Question: '''
var express = require('express')
, async = require('async')
, http = require('http')
, mysql = require('mysql');
var app = express();
var connection = mysql.createConnection({
host: 'localhost',
user: 'root',
password: "root",
database: 'restaurants'
});
connection.connect();
// all environments
app.set('port', process.env.PORT || 7004);
app.get('/restaurant/:Key',function(request,response,next){
var keyName=request.query.Key;
response.end("Hello, " + keyName + ".");
} );
app.get('/',function(request,response,next){
response.end("Hello");
} );
http.createServer(app).listen(app.get('port'), function(){
console.log('Express server listening on port ' + app.get('port'));
});
'''
I have used a simulation test from POSTMAN browser extension of chrome to simulate get request , I have posted the output in the image below, How can i resolve this?

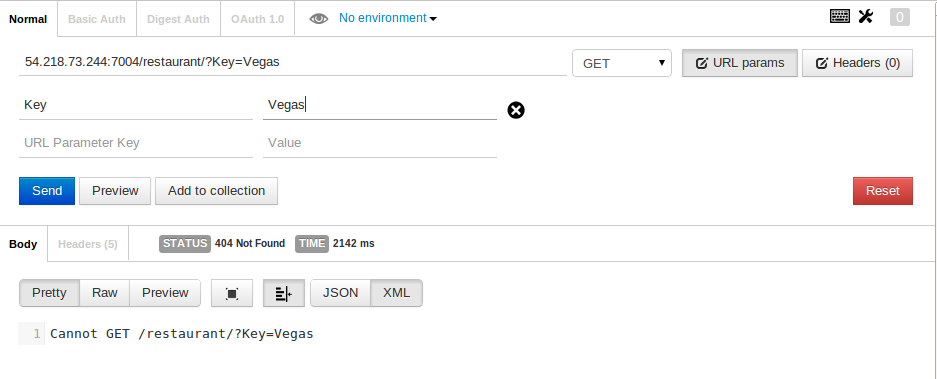
Answer: You've configured your get handler to include Key in the path itself.
If you remove ':Key' it should work as you are expecting:
'''
app.get('/restaurant/',function(request,response,next){
var keyName=request.query.Key;
response.end("Hello, " + keyName + ".");
} );
'''